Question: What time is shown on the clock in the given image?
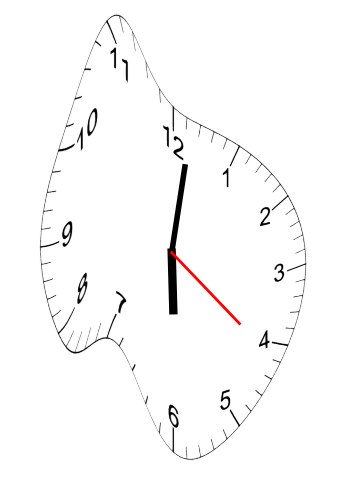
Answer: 06:01:21